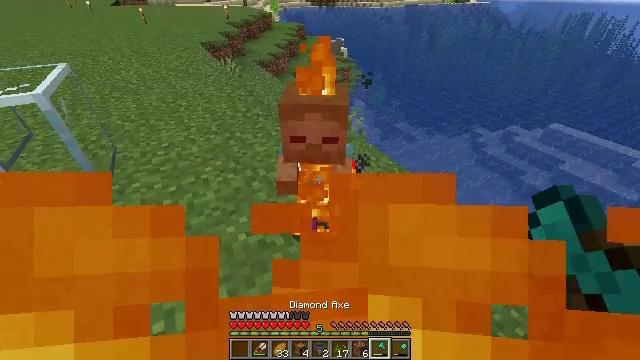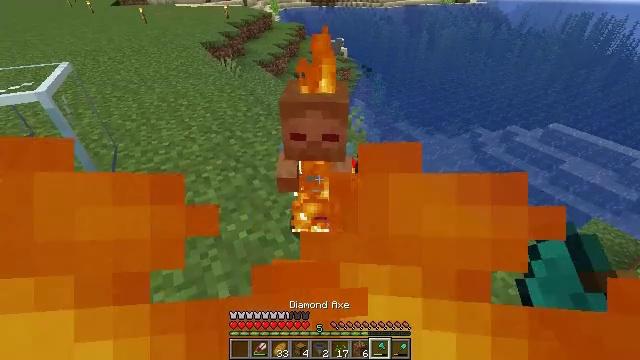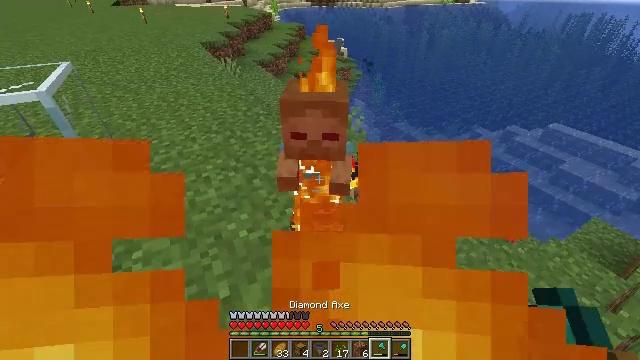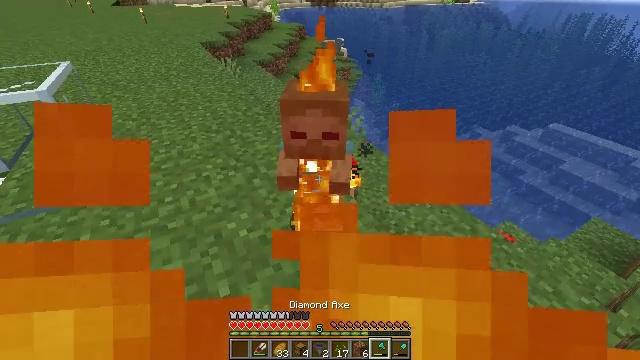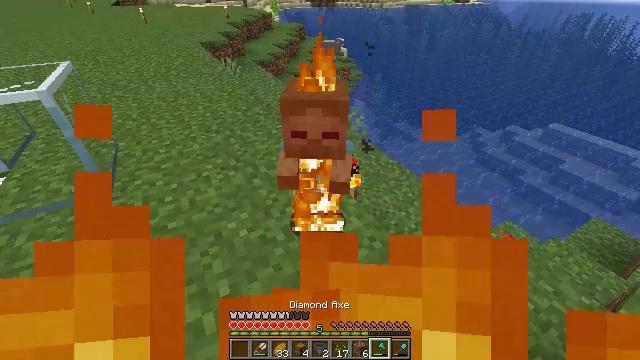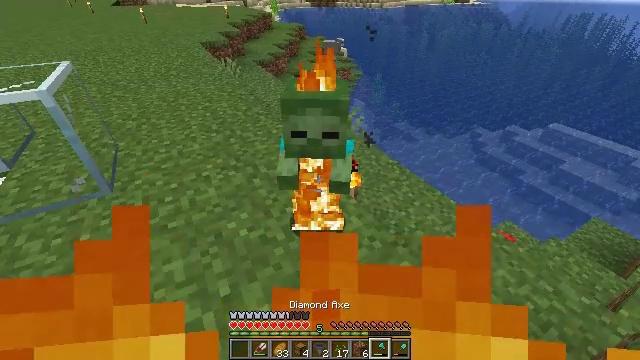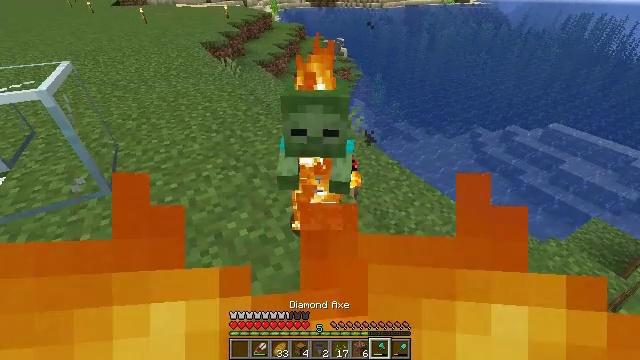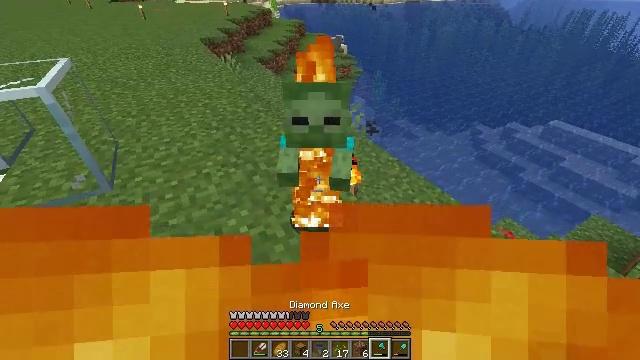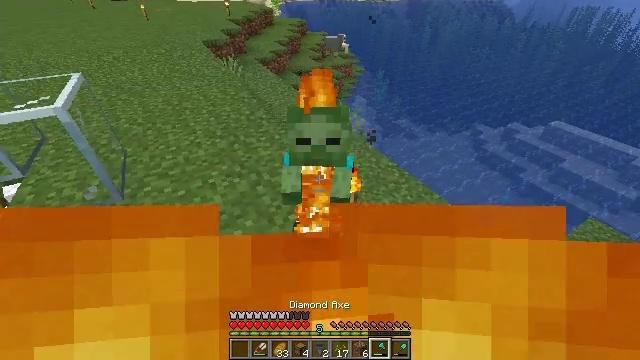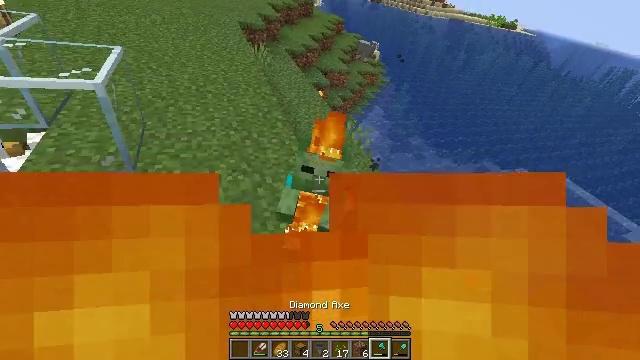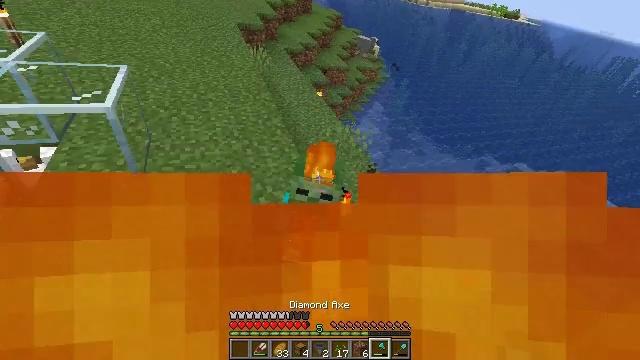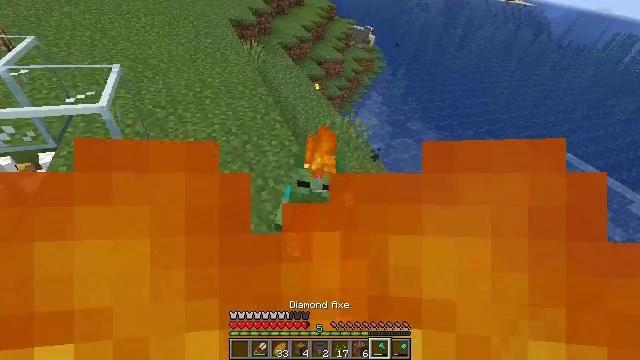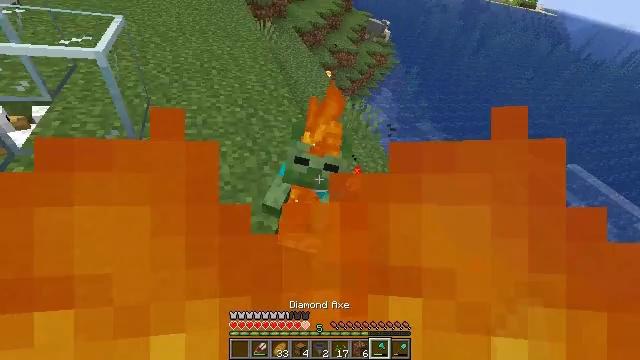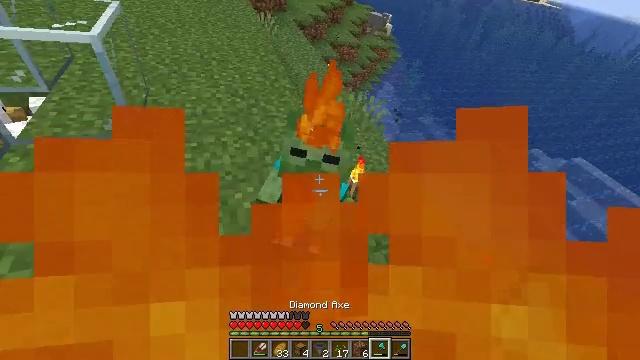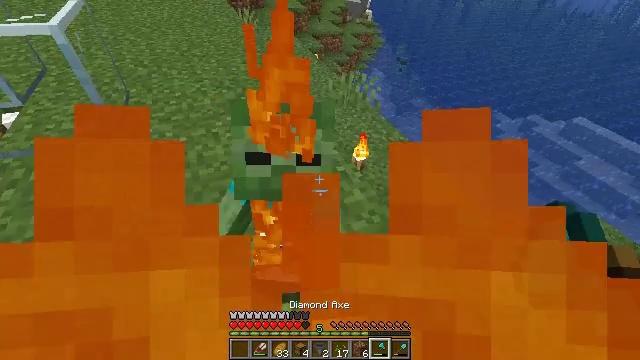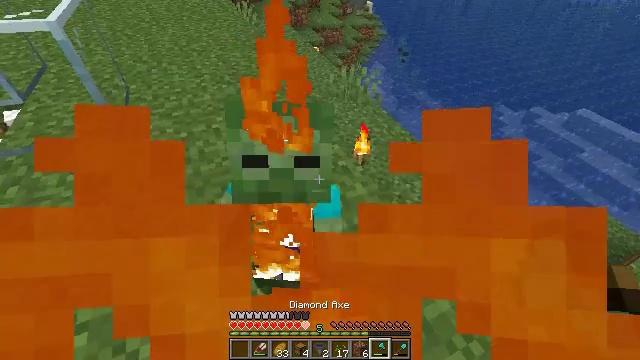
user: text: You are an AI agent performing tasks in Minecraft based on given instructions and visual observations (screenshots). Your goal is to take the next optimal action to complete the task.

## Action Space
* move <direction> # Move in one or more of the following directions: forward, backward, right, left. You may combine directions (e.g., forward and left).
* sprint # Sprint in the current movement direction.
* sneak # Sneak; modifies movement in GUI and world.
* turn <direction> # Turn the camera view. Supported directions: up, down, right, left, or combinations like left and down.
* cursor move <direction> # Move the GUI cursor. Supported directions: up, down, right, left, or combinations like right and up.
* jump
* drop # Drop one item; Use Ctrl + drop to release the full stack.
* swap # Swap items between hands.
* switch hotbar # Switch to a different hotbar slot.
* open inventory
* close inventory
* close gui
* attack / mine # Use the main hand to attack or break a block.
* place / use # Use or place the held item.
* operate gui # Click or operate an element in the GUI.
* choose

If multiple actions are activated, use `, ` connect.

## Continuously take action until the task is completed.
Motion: motion action
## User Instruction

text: Kill a zombie.
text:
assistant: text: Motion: no_op
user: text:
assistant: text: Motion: no_op
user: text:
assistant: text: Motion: no_op
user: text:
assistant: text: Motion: no_op
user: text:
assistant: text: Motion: no_op
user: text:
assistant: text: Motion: no_op
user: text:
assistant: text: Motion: no_op
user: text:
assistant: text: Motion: jump
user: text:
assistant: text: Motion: turn down, jump
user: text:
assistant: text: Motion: turn down, jump
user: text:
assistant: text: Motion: turn down, jump
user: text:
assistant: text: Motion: turn down, jump
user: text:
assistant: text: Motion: jump
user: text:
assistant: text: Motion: jump
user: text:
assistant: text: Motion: turn down, attack / mine, jump
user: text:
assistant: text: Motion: attack / mine
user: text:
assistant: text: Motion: attack / mine
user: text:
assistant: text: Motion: attack / mine
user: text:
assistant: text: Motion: attack / mine
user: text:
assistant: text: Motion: attack / mine